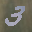
Label: 3